Question: I have this equation (which can be accessed through <URL>:

I would like to create two functions by using r. The first one is by using the first equation provided.
The second function is to create a mathematical formula in which the first function is substituted. Here is the formula:
(<URL>
THis is the head of my data: (data_1)
'''
sex age seca1 chad1 DL alog1 dig1 scifirst1 crimetech1
1 F 20 1754 1750 175 95 95 432 429
2 F 19 1594 1596 158 56 55 420 417
3 F 20 1556 1558 156 74 72 435 437
4 F 18 1648 1640 167 67 65 431 434
5 F 19 1780 1780 178 99 67 433 431
6 F 19 1610 1620 165 56 54 423 425
'''
After doing this as @janos suggested:
'''
f1 <- function(x, y) {sqrt(sum((x - y) ^ 2) / 2 / length(x))}
'''
now, as i need to run 'f1' on 'data_1$alog1' vs 'data_1$dig1'... here's what i did:
'''
f1(data_1$alog1, data_1$dig1)
'''
which gives: '4.3'
Next, I tried to implement the 2nd formula like this:
'''
f2 <- function(x, y){(f1 / ((x + y) / 2)) * 100}
'''
but then, when I run it on 'data_1$alog1' vs 'data_1$dig1' to calculate the coefficient of variation of the error for these data I get:
'''
> f2(data_1$alog1, data_1$dig1)
Error in f1/((x + y)/2) : non-numeric argument to binary operator
'''
Could anyone please comment on the steps performed to create the first function, the second function and the way i run the functions on "alog1 vs dig1" ?
Thanks all!!
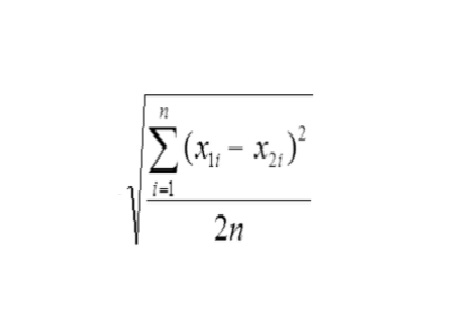
Answer: If I understood correctly, here you go:
'''
f1 <- function(x, y) {
sqrt(sum((x - y) ^ 2) / 2 / length(x))
}
f1(1:3, 4:6)
'''
This will output:
'''
[1] 2.12132
'''
The function assumes that 'x' and 'y' are both vectors of the same length.
You can do the same for the 2nd function, with some simplification:
'''
f2 <- function(x, y) {
200 * f1(x, y) / (x + y)
}
f2(1:3, 3:5)
'''
To check that two vectors have the same length, you can use the 'length' method. It can be also useful to halt execution if this assumption fails, like this:
'''
stopifnot(length(x) == length(y))
'''